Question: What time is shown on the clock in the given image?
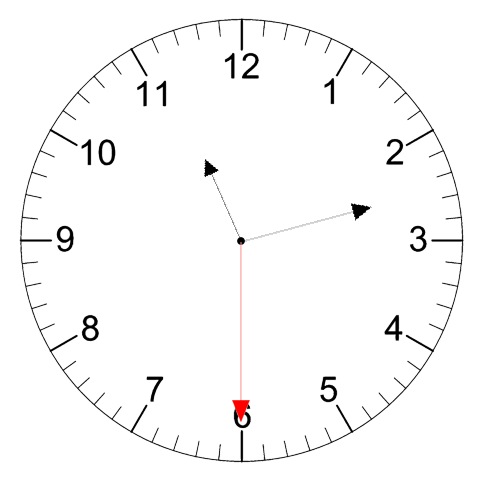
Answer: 11:12:30